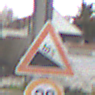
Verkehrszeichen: Gefaelle10
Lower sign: Geschwindigkeit20
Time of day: Midday
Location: Outdoor (Urban)
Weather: Overcast
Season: NotSpecified
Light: Natural